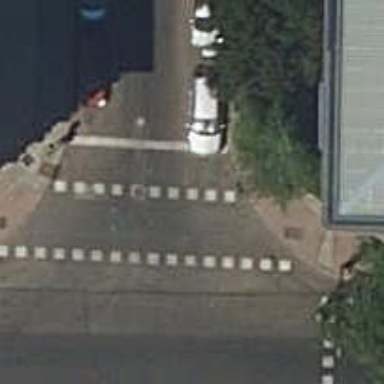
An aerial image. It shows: Asphalt footway with crossing equipped with traffic signals.